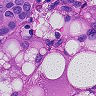
Metastatic tissue present: yes